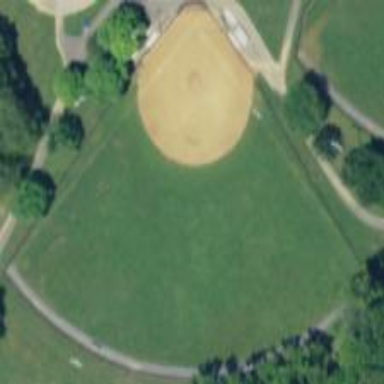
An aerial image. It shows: Baseball pitch for leisure land activities.